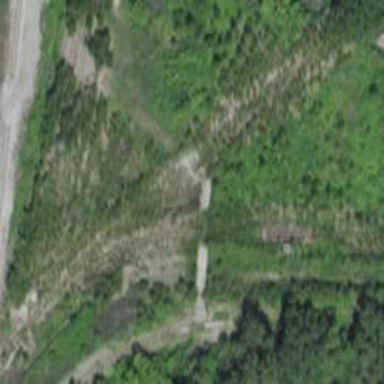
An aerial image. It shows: Abandoned railway.